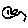
Label: bird